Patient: sex F, age 68
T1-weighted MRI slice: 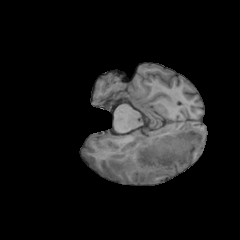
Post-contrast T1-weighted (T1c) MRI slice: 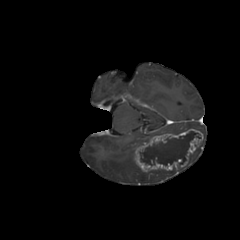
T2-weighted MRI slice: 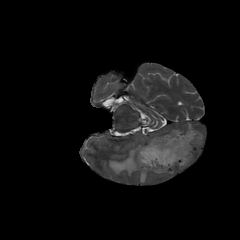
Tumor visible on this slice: yes
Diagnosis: Glioblastoma, IDH-wildtype
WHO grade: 4